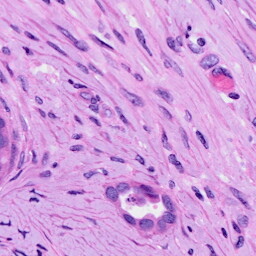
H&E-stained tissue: Ovarian